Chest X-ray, AP view. Patient: 63 years old, sex F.
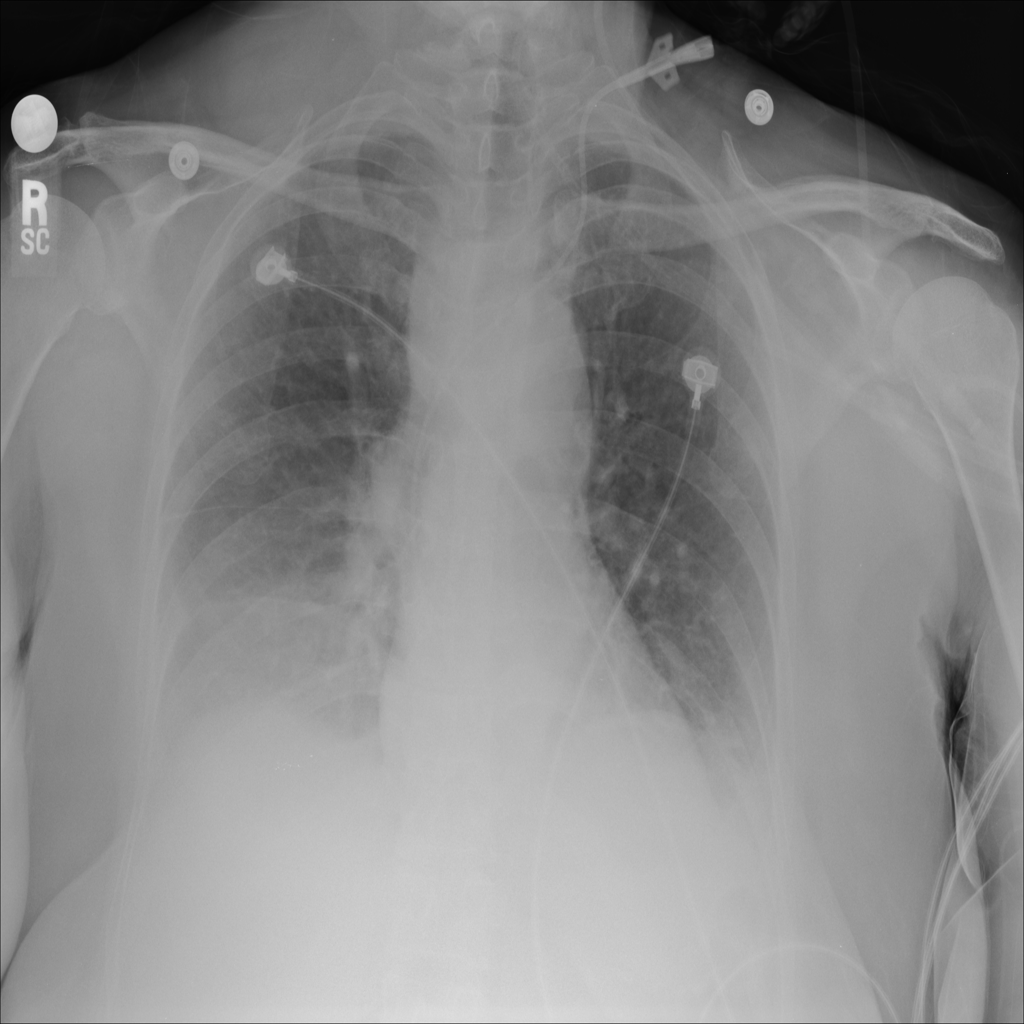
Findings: No Finding